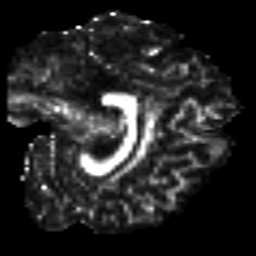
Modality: FA
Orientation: sagittal
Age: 26
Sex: female
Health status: ill
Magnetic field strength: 3 T
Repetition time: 8.4 s
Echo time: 0.0926 s